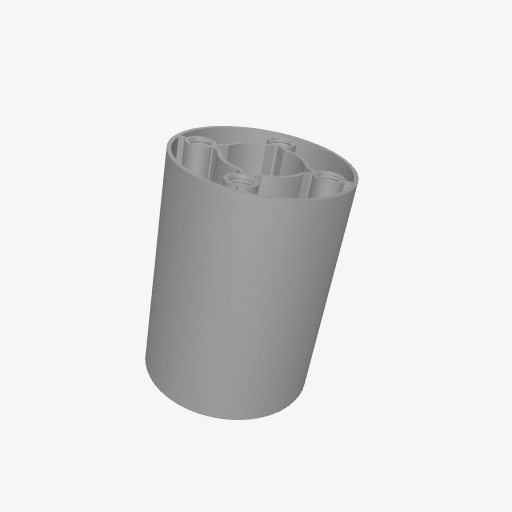
Part: GoTUBE43